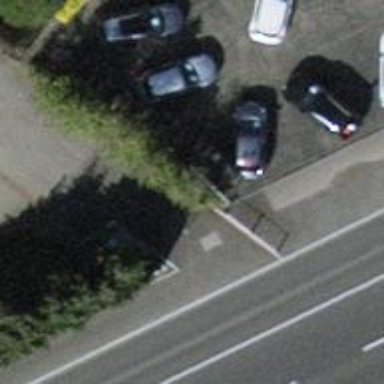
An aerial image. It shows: Bollard barrier.